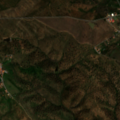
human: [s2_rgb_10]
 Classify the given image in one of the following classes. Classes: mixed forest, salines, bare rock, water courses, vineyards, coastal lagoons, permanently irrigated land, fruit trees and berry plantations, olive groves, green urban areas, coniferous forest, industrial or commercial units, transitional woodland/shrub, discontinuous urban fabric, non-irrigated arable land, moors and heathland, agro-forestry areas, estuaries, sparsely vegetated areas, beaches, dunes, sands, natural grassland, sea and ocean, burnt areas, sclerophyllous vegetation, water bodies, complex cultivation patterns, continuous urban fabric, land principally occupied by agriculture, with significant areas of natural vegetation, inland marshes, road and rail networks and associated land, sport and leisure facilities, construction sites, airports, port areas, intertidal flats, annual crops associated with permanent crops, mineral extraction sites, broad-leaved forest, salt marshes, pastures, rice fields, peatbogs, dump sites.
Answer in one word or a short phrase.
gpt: pastures, complex cultivation patterns, land principally occupied by agriculture, with significant areas of natural vegetation, agro-forestry areas, broad-leaved forest, transitional woodland/shrub